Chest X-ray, PA view. Patient: 90 years old, sex M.
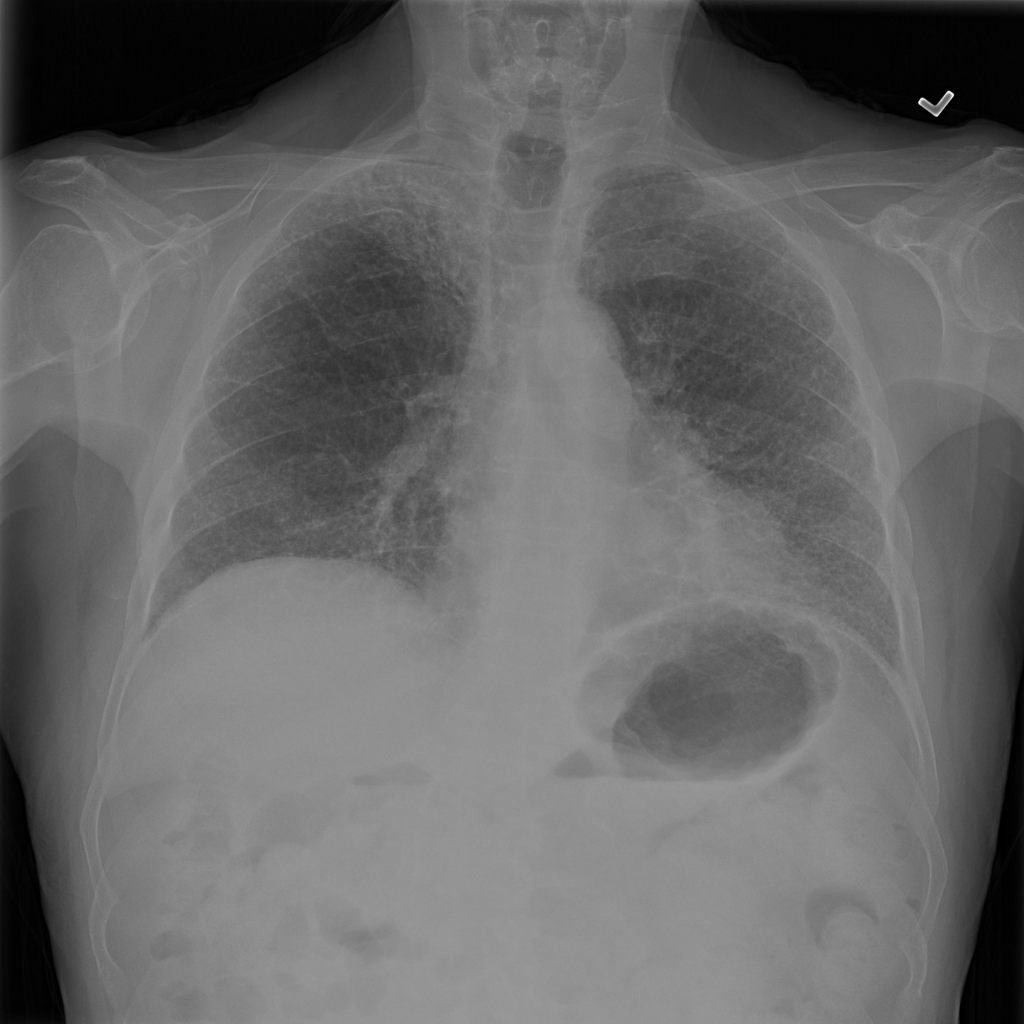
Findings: Fibrosis